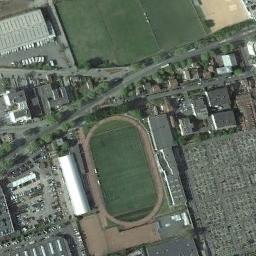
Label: ground_track_field